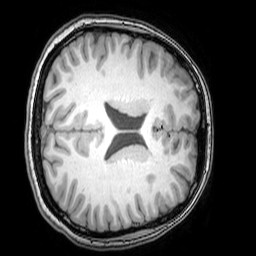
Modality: T1w
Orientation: axial
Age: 22
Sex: female
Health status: healthy
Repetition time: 0.081 s
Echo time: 0.037 s